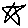
Label: star